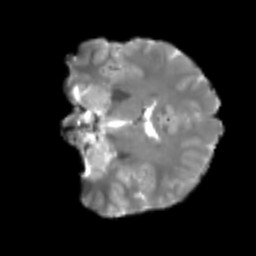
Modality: T2w
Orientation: coronal
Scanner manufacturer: siemens
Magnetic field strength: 3 T
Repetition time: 4 s
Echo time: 0.0594 s